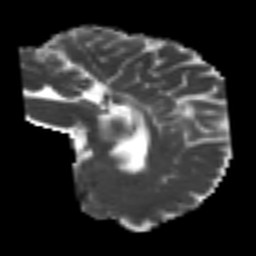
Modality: MD
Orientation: sagittal
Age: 29
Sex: female
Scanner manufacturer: siemens
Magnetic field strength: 3 T
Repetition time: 4.987 s
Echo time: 0.0792 s